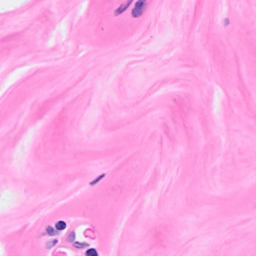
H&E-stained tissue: Breast